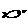
Label: fish